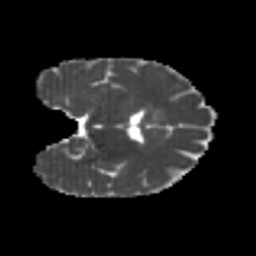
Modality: MD
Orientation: coronal
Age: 20
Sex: female
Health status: healthy
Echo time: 0.074 s